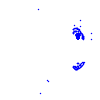
Particle: pion